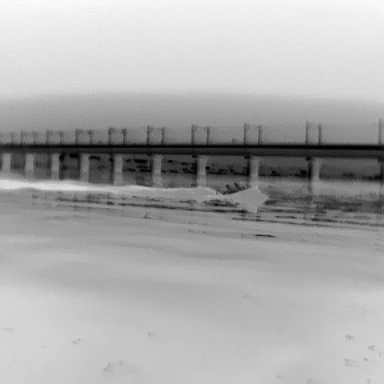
There is a canoe in the infrared image.